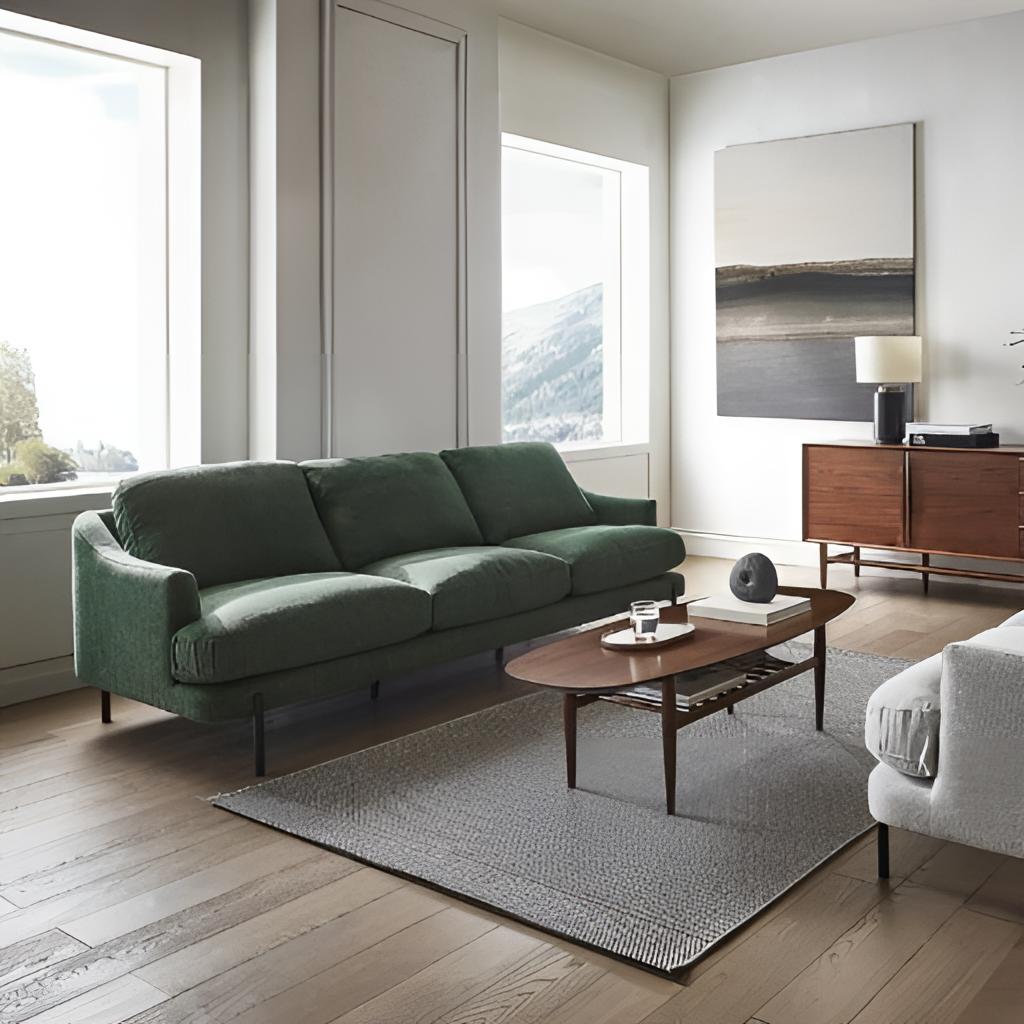
green fabric sofa, living room, paint wallpaper, with solid pattern, contemporary, wood flooring, with plank pattern